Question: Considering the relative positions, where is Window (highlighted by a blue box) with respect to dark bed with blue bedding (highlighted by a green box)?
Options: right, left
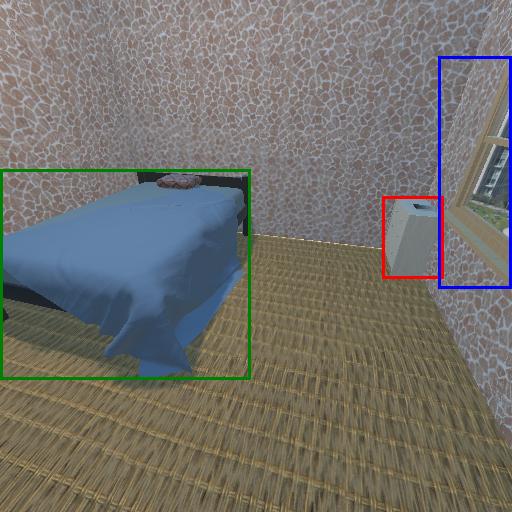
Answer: right